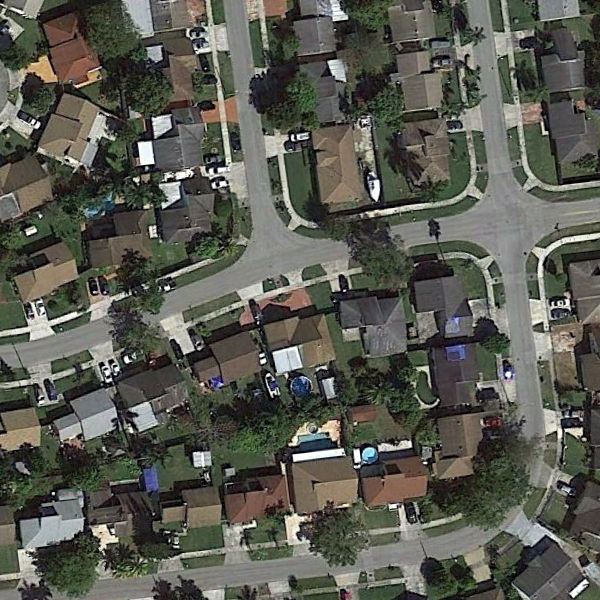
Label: DenseResidential